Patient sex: M
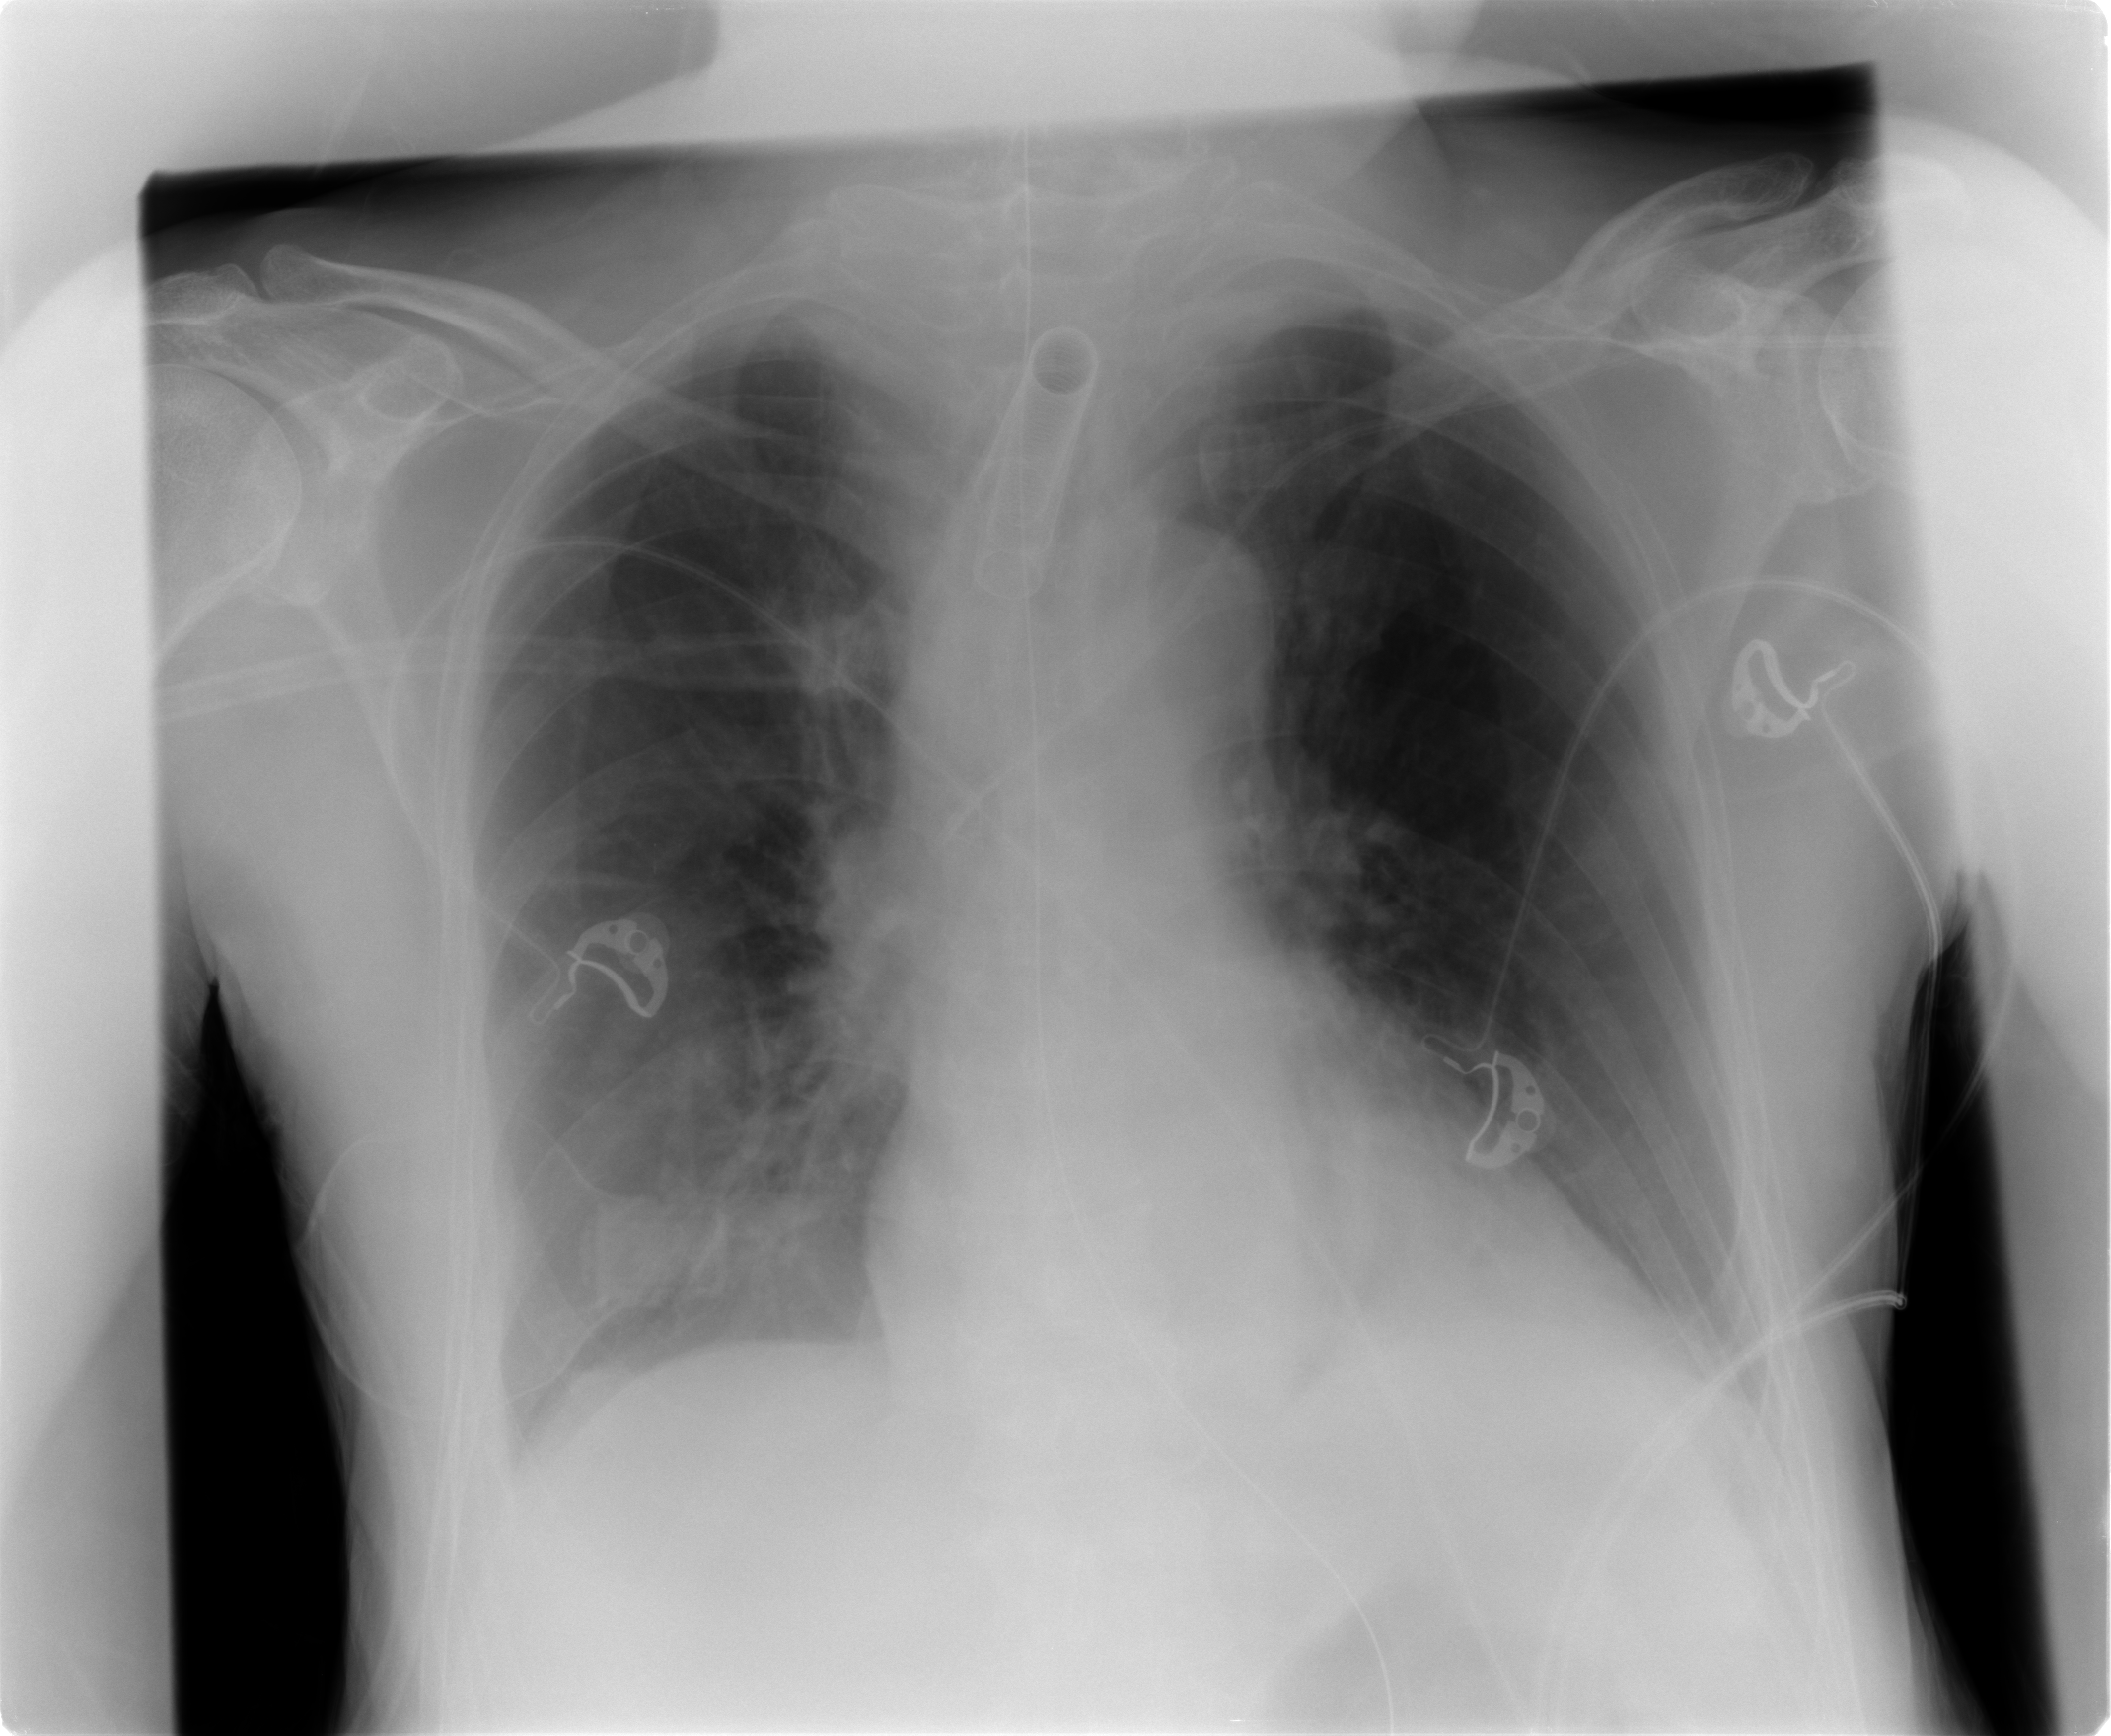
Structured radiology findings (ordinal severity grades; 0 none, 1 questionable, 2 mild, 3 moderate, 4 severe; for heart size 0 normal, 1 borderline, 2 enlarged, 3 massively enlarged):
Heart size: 0
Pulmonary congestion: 2
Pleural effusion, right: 0
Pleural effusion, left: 2
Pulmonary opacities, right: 0
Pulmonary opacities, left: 0
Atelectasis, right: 2
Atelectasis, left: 2